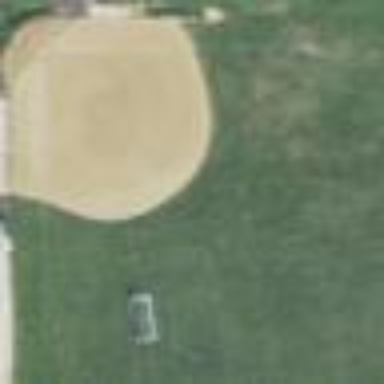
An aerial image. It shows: Baseball pitch for leisure and sports activities.